Question: I am trying to run a script to connect to a iot topic on aws which has a custome message callback but the connection wont take place and throws the error mentioned in the question
This is for raspberry pi that uses aws iot for subscribing to a topic and receiving the custom message i have checked the endpoint its correct i have given only the partial code below

'''
# Custom MQTT message callback
def photoVerificationCallback(client, userdata, message):
print("Received a new message: ")
data = json.loads(message.payload)
try:
similarity = data[1][0]['Similarity']
print("Received similarity: " + str(similarity))
if(similarity >= 90):
print("Access allowed, opening doors.")
print("Thank you!")
except:
pass
print("Finished processing event.")
def checkRFIDNumber(rfidnumber):
return rfidnumber == '<PHONE>'
# Connect and subscribe to AWS IoT
myAWSIoTMQTTClient.connect()
myAWSIoTMQTTClient.subscribe("rekognition/result", 1,
photoVerificationCallback)
time.sleep(2)
# Publish to the same topic in a loop forever
while True:
print("waiting..")
scan = waitForRFIDScan()
print(scan)
if(checkRFIDNumber(scan)):
print("RFID correct, taking photo...")
uploadToS3(scan)
else:
print("Bad RFID - Access Denied")
'''
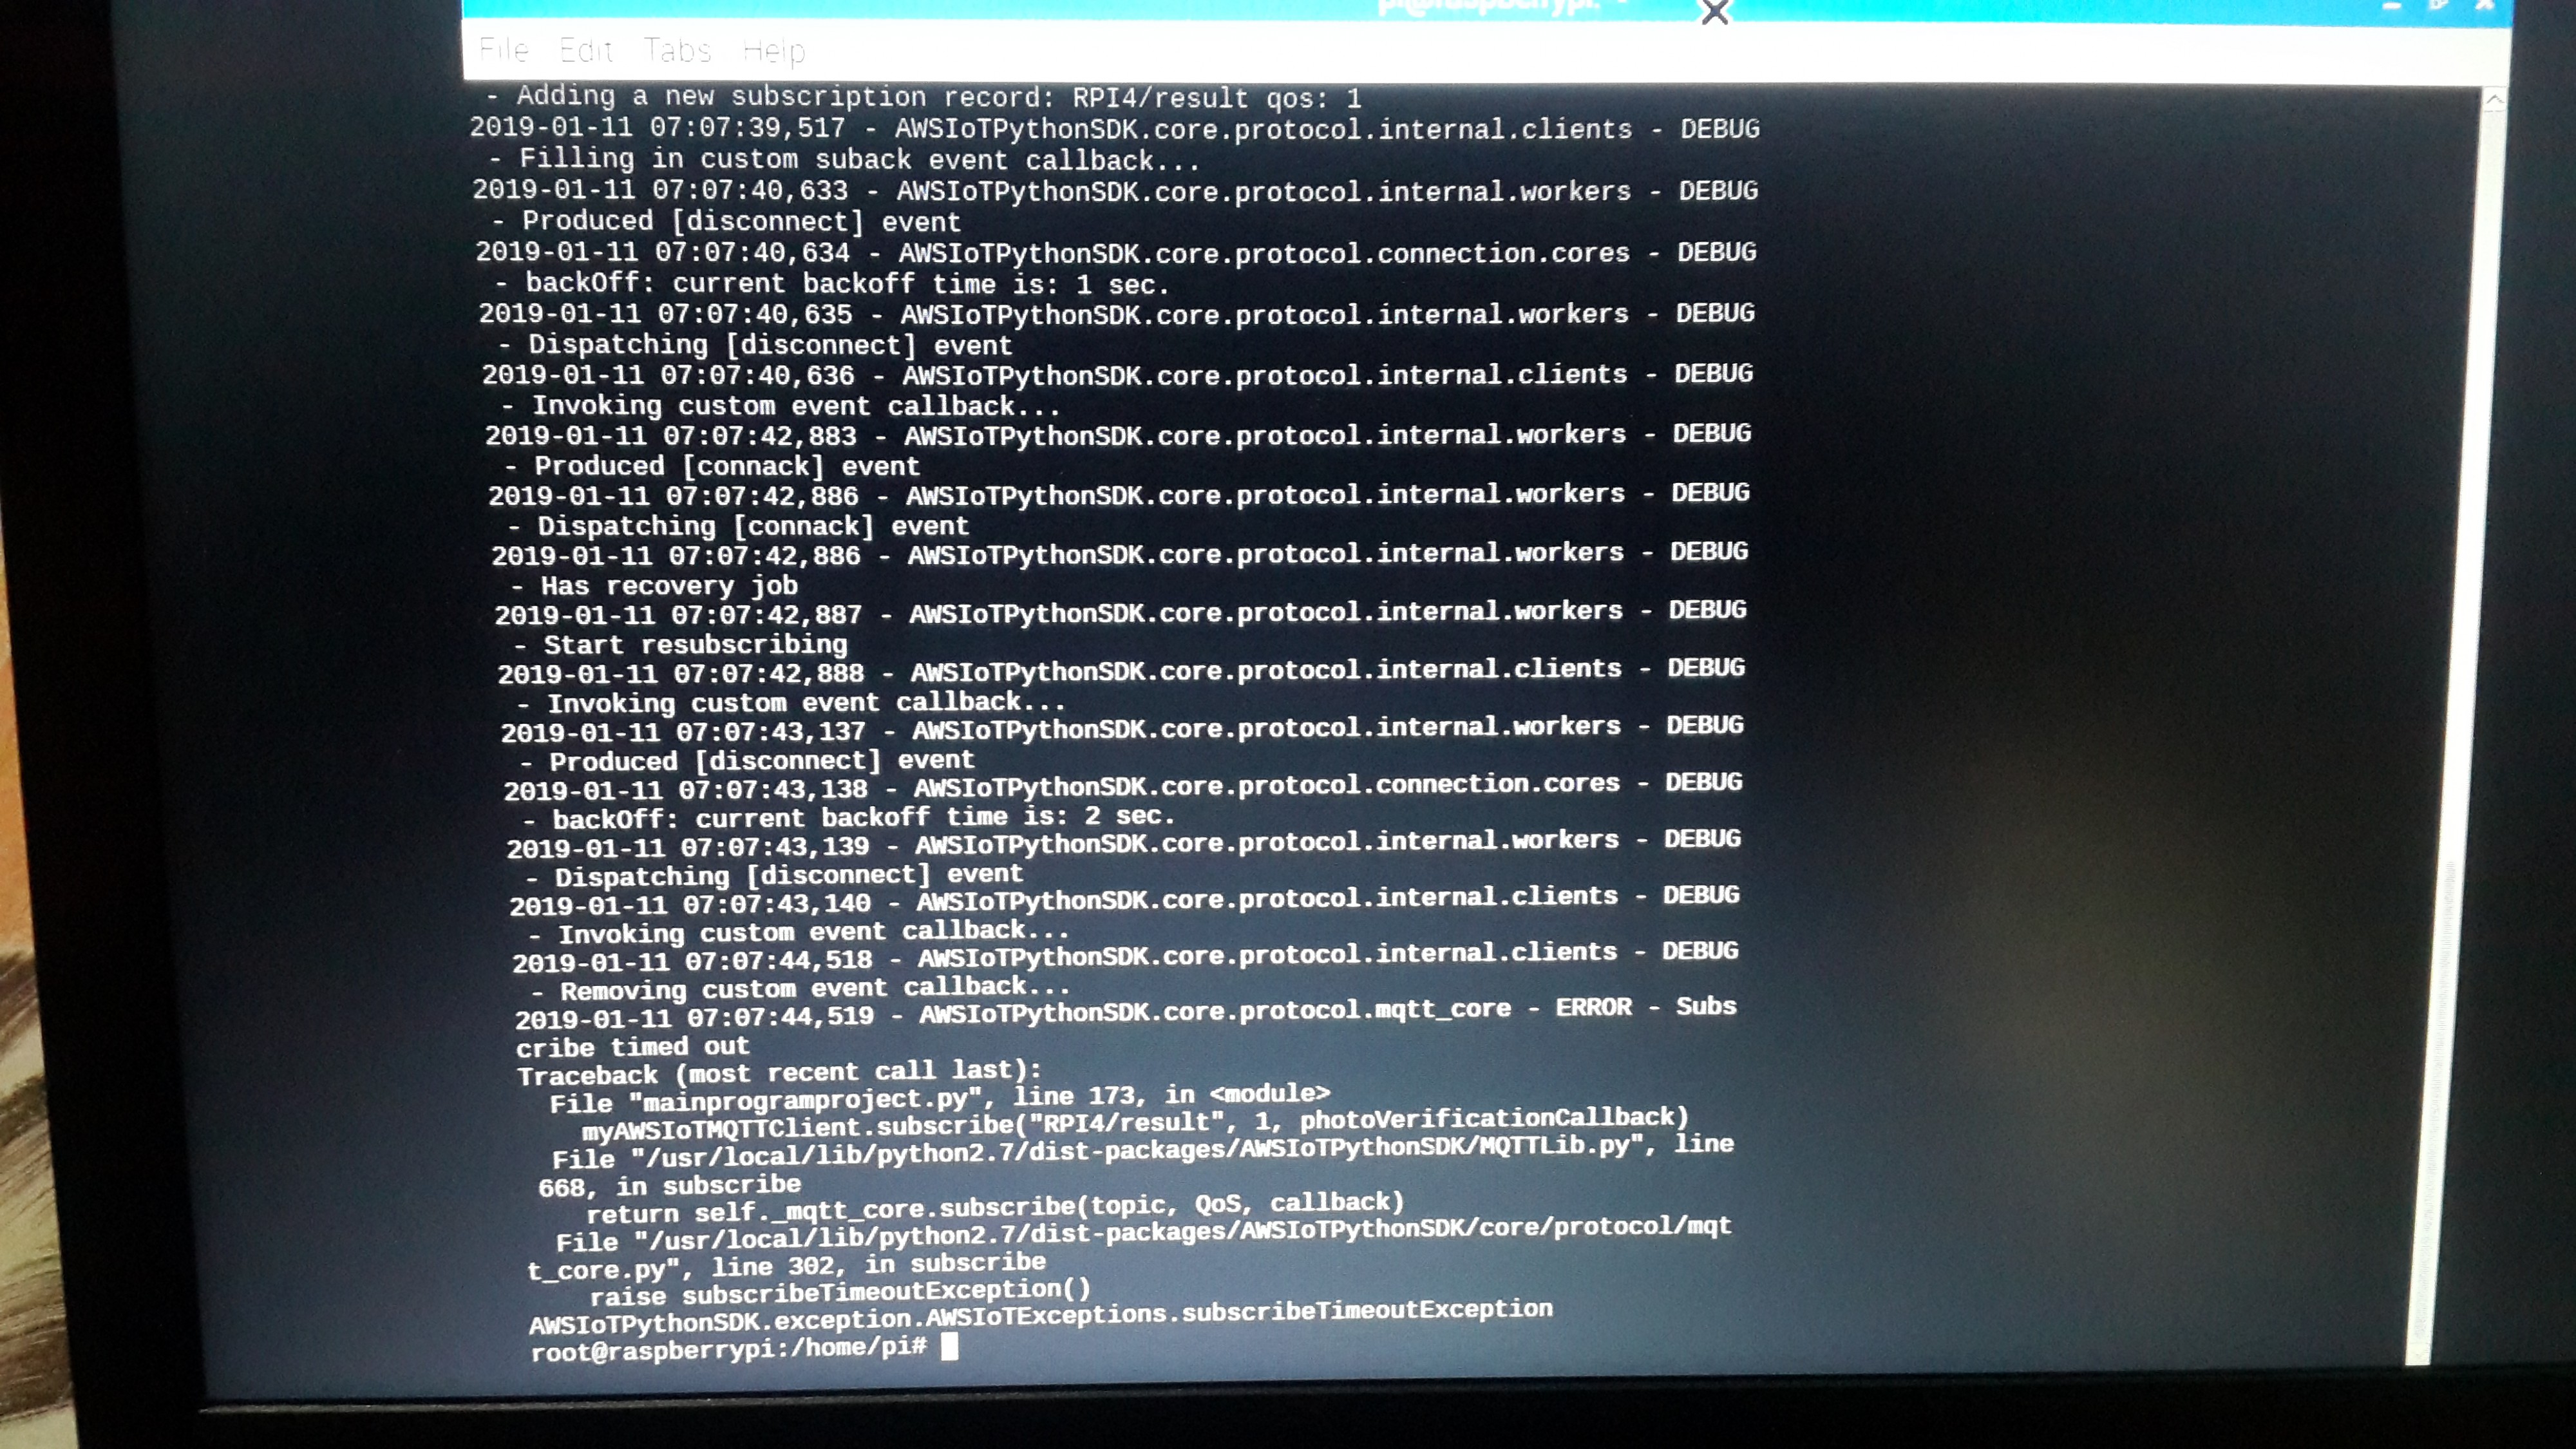
Answer: The issue was not in the program it was in the configuration on the aws side once i fixed the policy it started working
i had to fix my iot policy that attaches to the certificates with
iot:* for actions